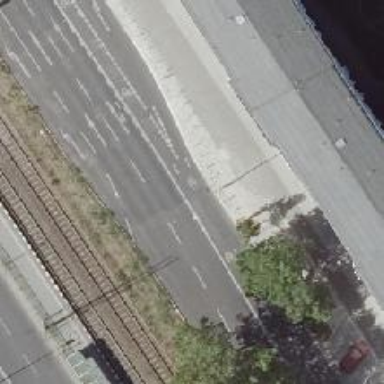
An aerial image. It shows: Primary highway with asphalt surface that includes dual carriageway.